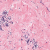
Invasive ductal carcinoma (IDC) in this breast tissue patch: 0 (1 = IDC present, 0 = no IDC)